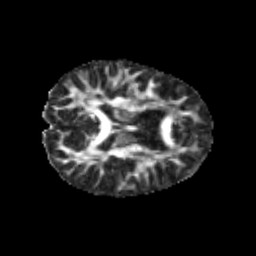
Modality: FA
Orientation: axial
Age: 9
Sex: male
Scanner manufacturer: siemens
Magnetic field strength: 3 T
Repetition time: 3.8 s
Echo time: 0.07 s